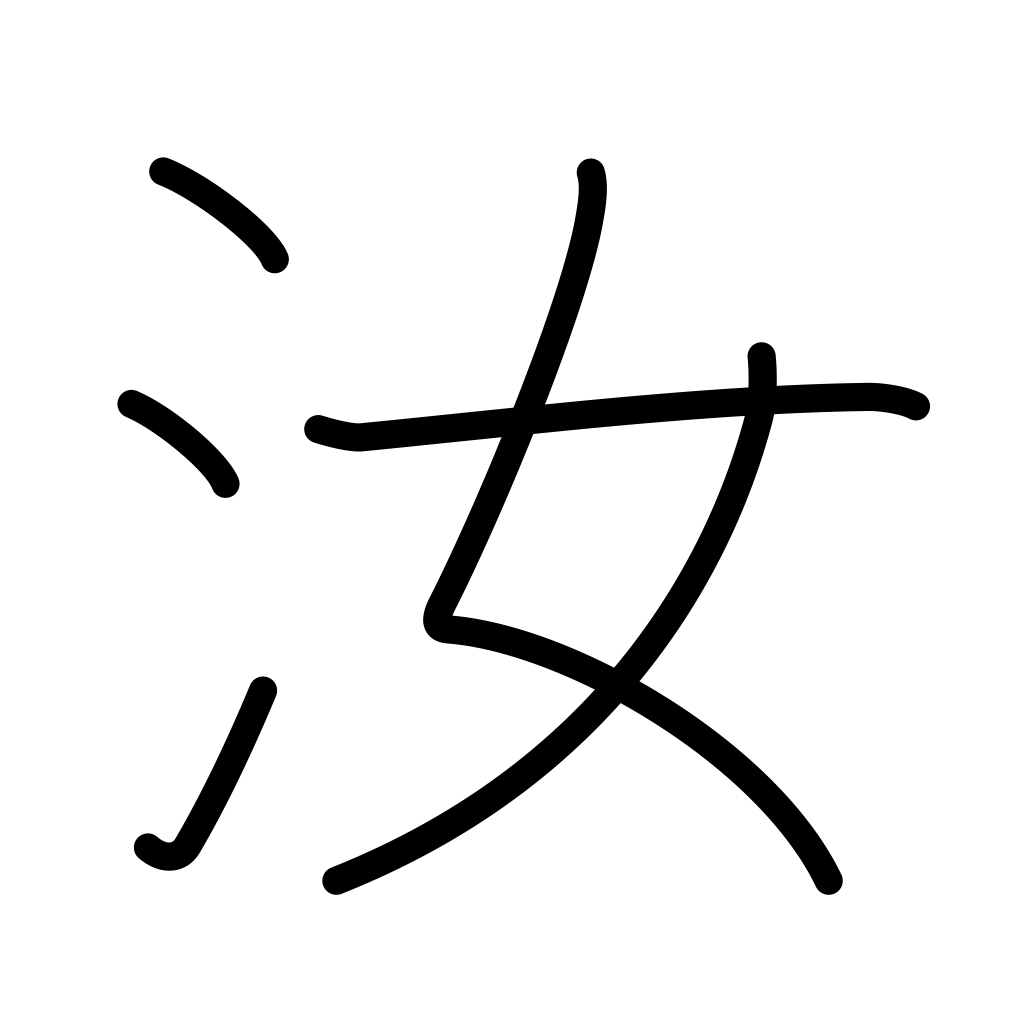
Meaning: you, thou